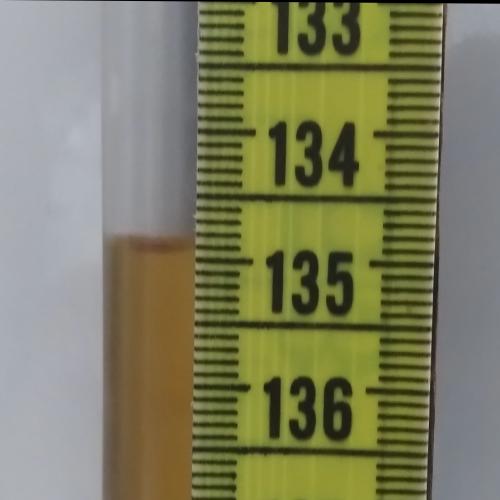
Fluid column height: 134.9 cm